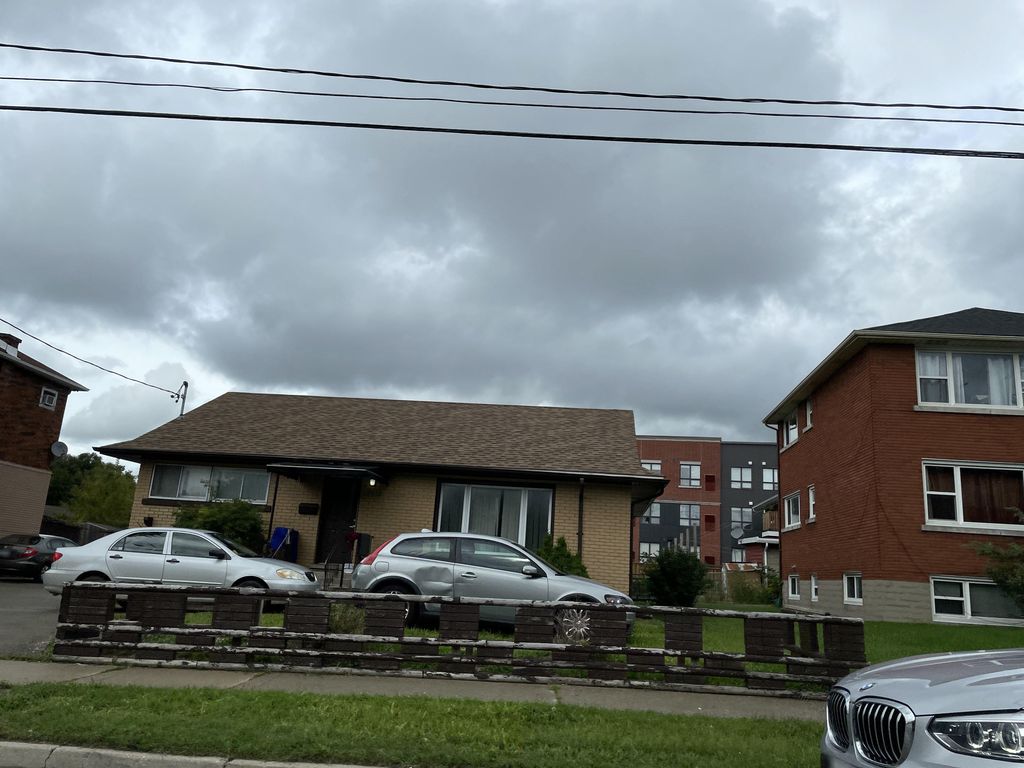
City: kitchener-waterloo